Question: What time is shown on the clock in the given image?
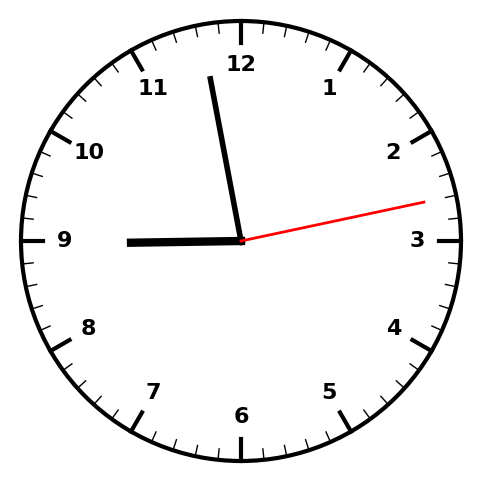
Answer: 08:58:13